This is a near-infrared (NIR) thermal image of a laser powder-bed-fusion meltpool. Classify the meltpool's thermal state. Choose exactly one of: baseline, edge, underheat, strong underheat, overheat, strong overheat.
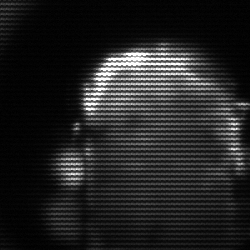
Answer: baseline